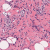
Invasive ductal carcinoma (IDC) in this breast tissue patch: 1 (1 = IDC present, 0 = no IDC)